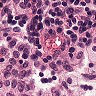
Metastatic tissue present: no